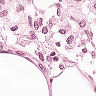
Metastatic tissue present: no